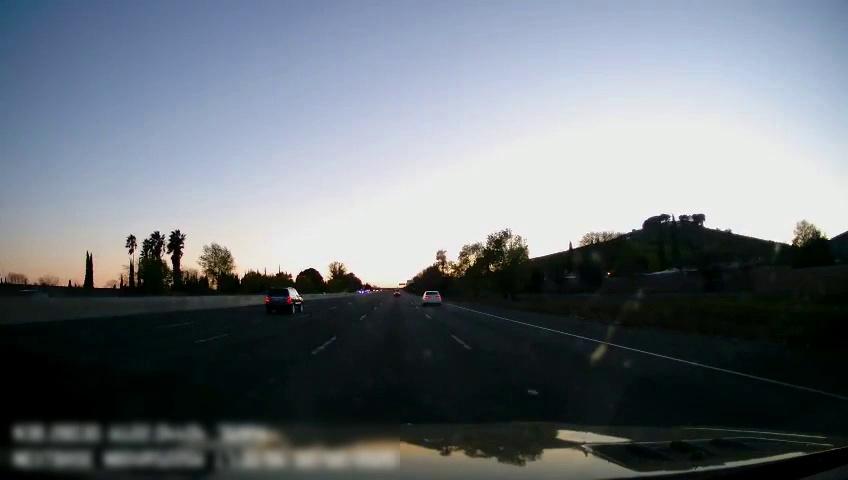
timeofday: Day
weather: Sunny
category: Drivable Space
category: Vehicles | Car
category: Vehicles | SUV
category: Lanes | Current Lane
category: Lanes | Current Lane
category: Lanes | Alternate Lane
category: Lanes | Alternate Lane
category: Lanes | Alternate Lane